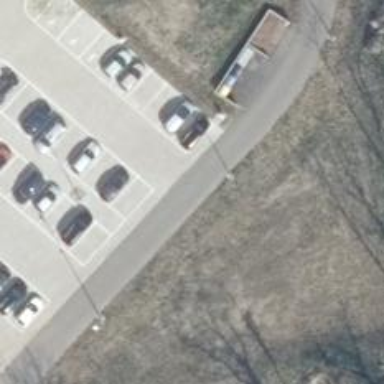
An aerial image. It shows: Parking aisle designated as service road.